Question: I was fooling around with JS a bit, and I found this:

Anyone care to explain?
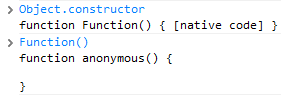
Answer: An anonymous function is one that doesn't have a name. For example, you can do:
'''
(function(){ alert("Hello World!") })();
'''
This creates a function with no name and immediately calls it. If the code caused an exception to be raised, the JavaScript runtime will report a failure in an anonymous function.
Also, functions are themselves objects with a class named 'Function'. You can use this class to define a new function like this (instead of the built-in syntax):
'''
(new Function("x", "y", "return x+y"))(1, 2);
'''
This is pretty much the same as writing:
'''
(function(x, y) { return x + y })(1, 2);
'''
This gives you a peek into the object-oriented nature of JavaScript's functions.